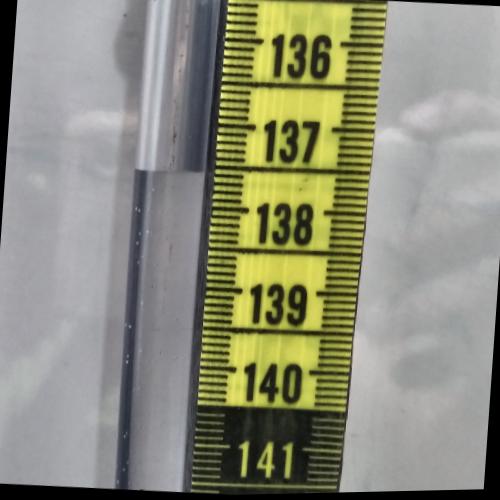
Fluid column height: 137.6 cm